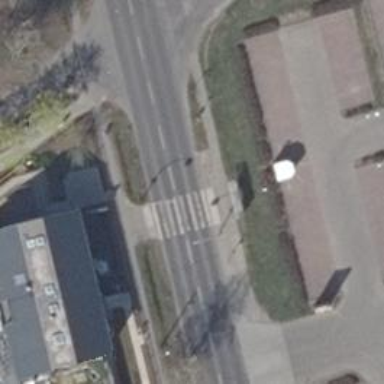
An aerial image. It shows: Marked zebra crossing.